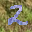
Label: 2